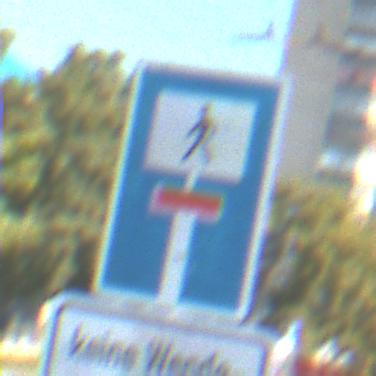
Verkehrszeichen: SackgasseFussgaengerDurchlaessig
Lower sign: HinweisGeaenderteVorfahrtVerkehrsfuehrungVerkehrsregelung3
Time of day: Midday
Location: Outdoor (Urban)
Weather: Clear
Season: NotSpecified
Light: Natural